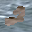
Label: 2